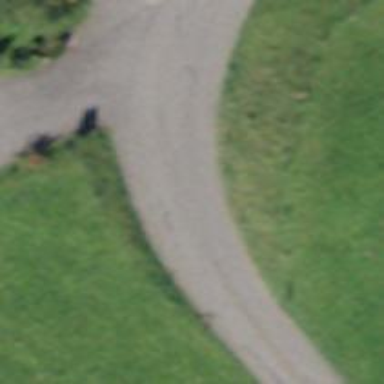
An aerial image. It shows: Unclassified road.